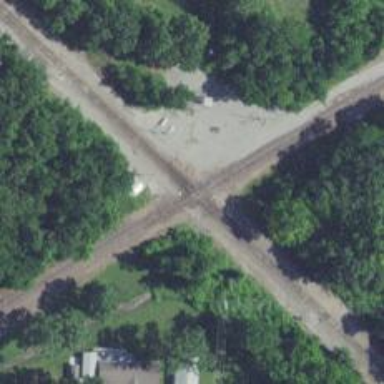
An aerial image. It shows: Railway crossing.